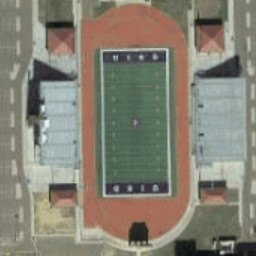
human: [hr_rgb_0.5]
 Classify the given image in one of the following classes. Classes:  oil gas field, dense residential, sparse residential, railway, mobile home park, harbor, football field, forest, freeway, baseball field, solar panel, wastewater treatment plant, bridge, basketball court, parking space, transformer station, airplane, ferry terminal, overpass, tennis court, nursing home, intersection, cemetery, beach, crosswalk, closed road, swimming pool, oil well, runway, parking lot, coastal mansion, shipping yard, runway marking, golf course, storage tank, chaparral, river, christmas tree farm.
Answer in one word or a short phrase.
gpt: football field